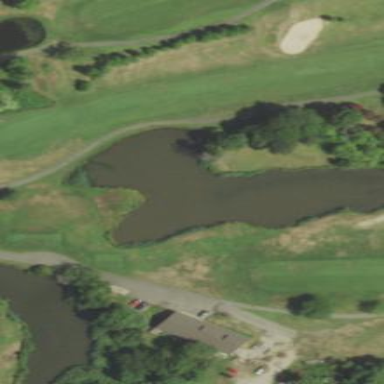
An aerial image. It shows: Water hazard in golf course. The hazard is natural water feature.